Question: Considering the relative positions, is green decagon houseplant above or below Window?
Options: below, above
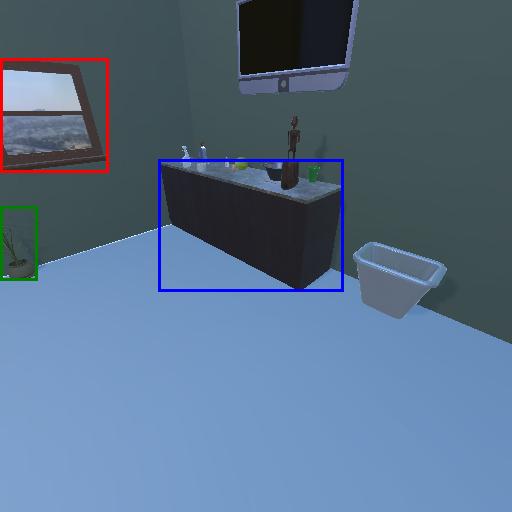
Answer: below